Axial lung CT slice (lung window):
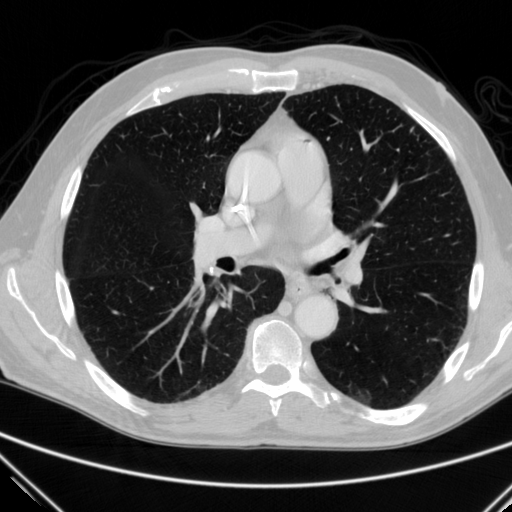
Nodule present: no